Question: I have created a group of cards in angular using a for loop like this:
'''
<div class="row">
<div *ngFor="let dev_data of data" class="col-3">
<div class="card shadow">
<div class="card-body">
</div>
</div>
</div>
</div>
'''
Here for one row there will be 4 cards,
In the bigger screen's the data inside the cards are being displayed properly, but when I open my application in mobile or ipad the cards are completely going out:
like this:

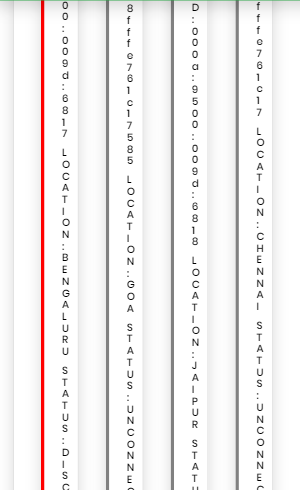
Answer: Bootstrap has predefined classes that help in displaying contents in responsive way. By using the class "col-3" you are saying bootstrap to display the contents to take 3 columns(Total of 12 Columns in Bootstrap) of the view no matter the display size.
So you can try like below code to instruct bootstrap to display content for 3 columns in md(Medium screen) and lg(Large Screen) and sm(Small Screen) to take the full width.
'''
<div class="row">
<div *ngFor="let dev_data of data" class="col-md-3 col-lg-3 col-sm-12">
<div class="card shadow">
<div class="card-body">
</div>
</div>
</div>
</div>
'''
<URL>
<URL>